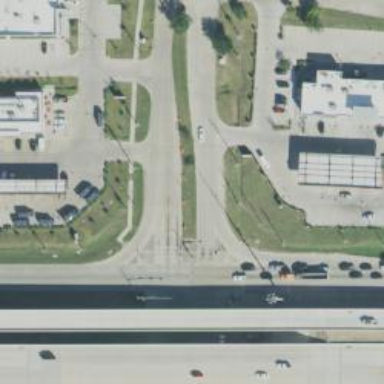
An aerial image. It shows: Frontage road connected to secondary link road.